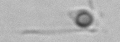
Label: Ophiaster